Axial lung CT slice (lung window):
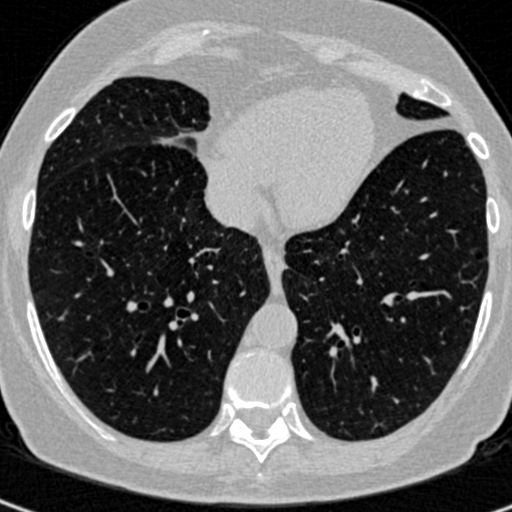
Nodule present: no